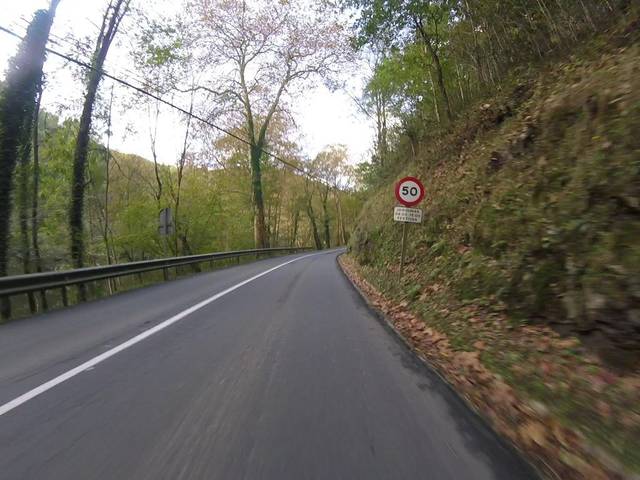
Region: Spain
Coordinates: 43.245, -1.945